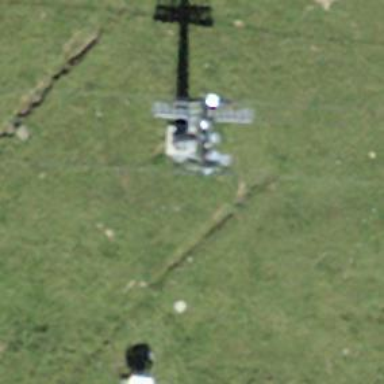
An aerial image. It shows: Pylon for aerialway.